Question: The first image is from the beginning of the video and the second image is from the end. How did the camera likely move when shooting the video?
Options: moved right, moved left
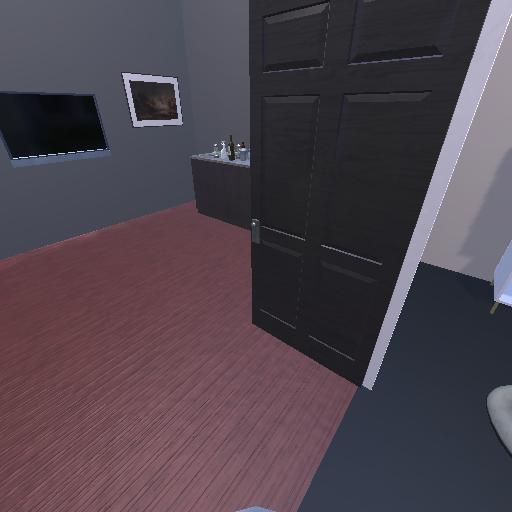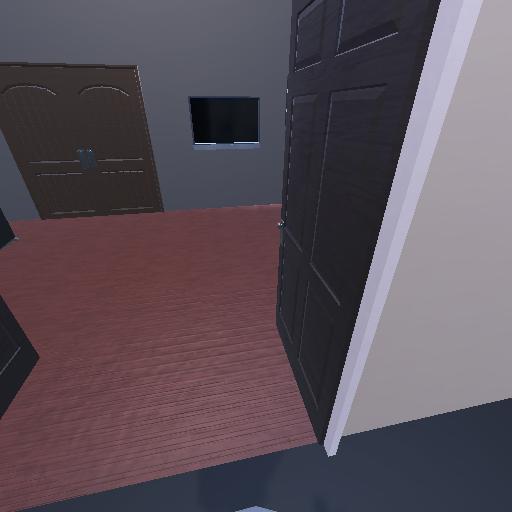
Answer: moved right